Question: I get the following error :
'''
URI formats are not supported.
'''
---
'''
string path = @"http://...../xml/en/df.js";
String[] allLines = System.IO.File.ReadAllLines(path);
'''
Edit :

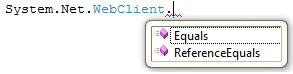
Answer: 'System.IO.File' does not support file downloading from the Internet.
'System.IO.File' only Supports the Path of Local Drives
You should use 'WebClient.DownloadFile' for Downloading file from Internet 'URL'.
Steps to solve the issue:
1.Use 'WebClient.DownloadFile' to Download the File into Local Path.
2.Assign the Downloaded Path to IO.File() to Read the Lines from the file.
Download File.
'''
String source="http://mypath/path2/myfile.js";
String destination=@"c:\myfile.js";
void DownloadMyFile()
{
using (WebClient webClient = new WebClient())
{
webClient.DownloadFile(source,destination);
}
}
'''
Access file from 'IO.File' Library
'''
String[] allLines =System.IO.File.ReadAllLines(destination);
'''